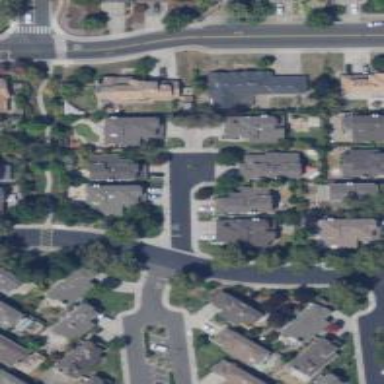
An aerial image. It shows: Residential road with separate sidewalk.